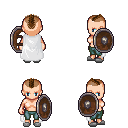
a pixel art fantasy rpg character, female body template, human, light skin, white cape, teal pants, brown short mohawk hairstyle, white slippers, shield, four views (front, back, left, right), 2x2 character sprite sheet, small pixel art, hard edges, no anti-aliasing